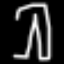
Label: pants